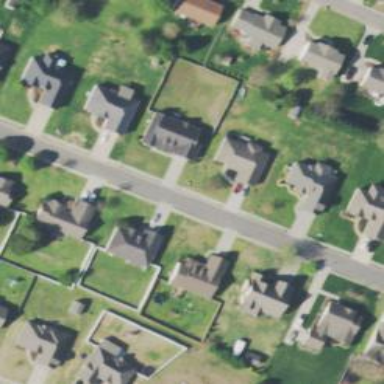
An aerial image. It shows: Driveway.